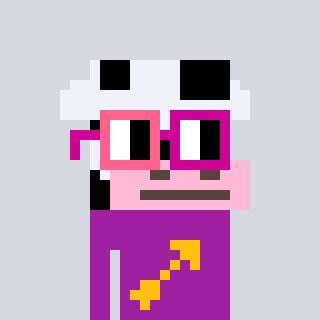
a pixel art character with square pink and red glasses, a cow-shaped head and a magenta-colored body on a cool background